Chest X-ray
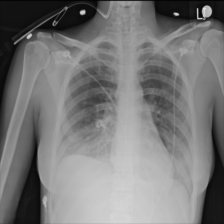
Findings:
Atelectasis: negative
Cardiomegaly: negative
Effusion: negative
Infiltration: negative
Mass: negative
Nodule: negative
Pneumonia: negative
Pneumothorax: negative
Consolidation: negative
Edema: negative
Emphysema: negative
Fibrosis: negative
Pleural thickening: negative
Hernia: negative